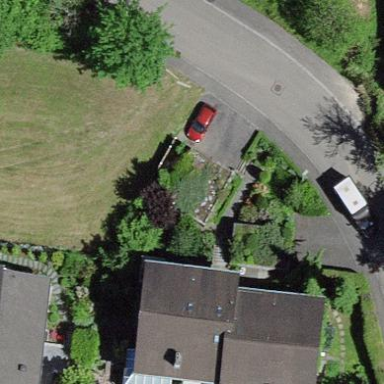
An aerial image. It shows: Group of garages.